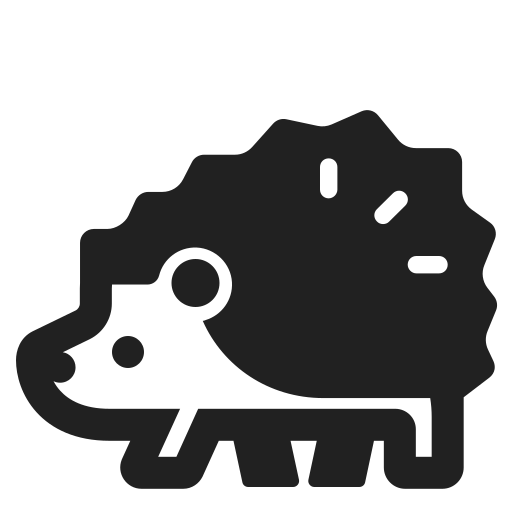
hedgehog high contrast